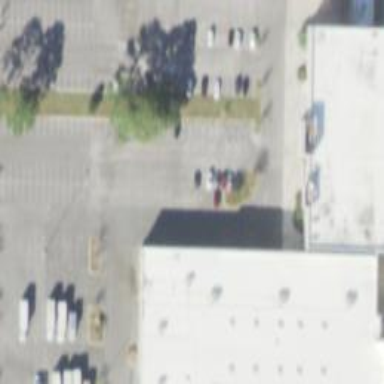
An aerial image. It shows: Parking space is available.